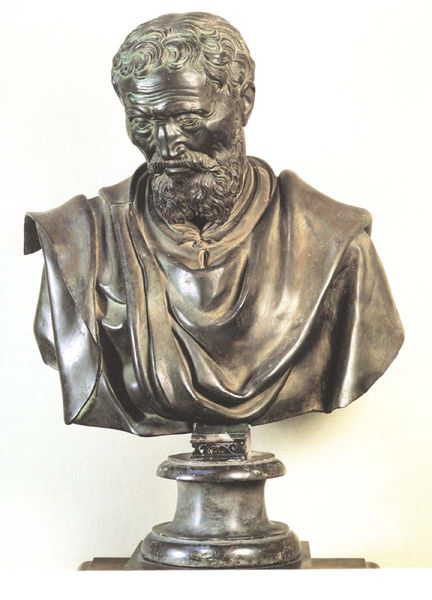
Titel: Porträt von Michelangelo
Künstler: Daniele da Volterra
Institution: Florenz, Galleria dell’ Accademia
Schlagwörter: mann, umhang, nase, schwarz, stirn, blick, alt, bart, falten, sockel, bildnis, portrait, porträt, gewand, haare, mantel, locken, rund, büste, glanz, grimmig, metall, bronze, plastik, gerunzelt, nach unten, boxernase, bart vollbart, stirn falten